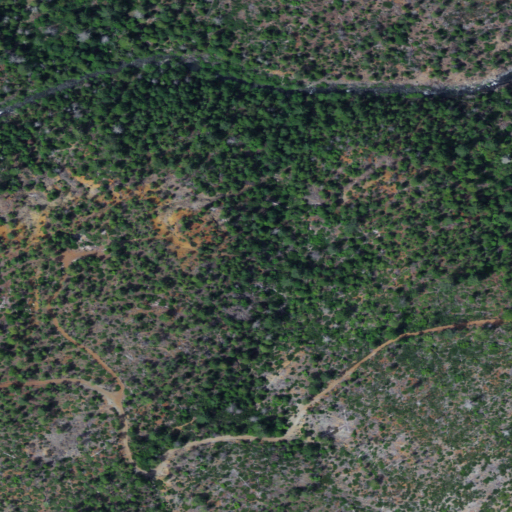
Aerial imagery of valley in Oregon named Sugar Gulch containing shrub and evergreen forest